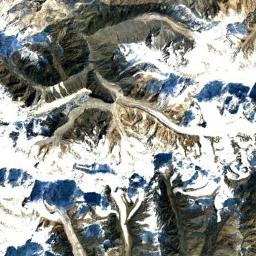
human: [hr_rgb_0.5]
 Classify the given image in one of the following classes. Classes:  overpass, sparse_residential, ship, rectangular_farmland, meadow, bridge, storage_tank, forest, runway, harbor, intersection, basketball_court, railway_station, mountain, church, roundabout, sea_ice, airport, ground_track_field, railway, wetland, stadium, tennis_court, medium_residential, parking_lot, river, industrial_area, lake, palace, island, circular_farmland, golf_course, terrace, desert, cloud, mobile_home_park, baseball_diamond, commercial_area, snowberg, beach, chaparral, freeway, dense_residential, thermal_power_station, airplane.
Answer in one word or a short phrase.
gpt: snowberg